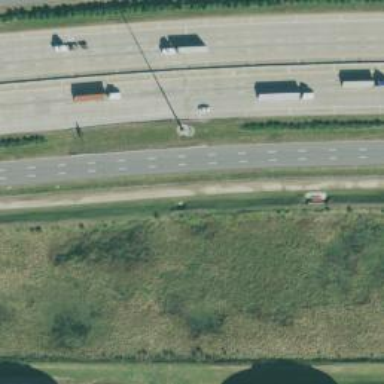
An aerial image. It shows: Secondary road with frontage road.